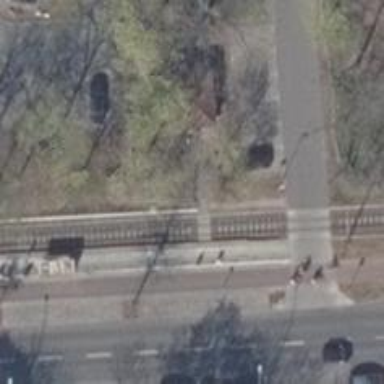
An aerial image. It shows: Tram stop position for public transport.